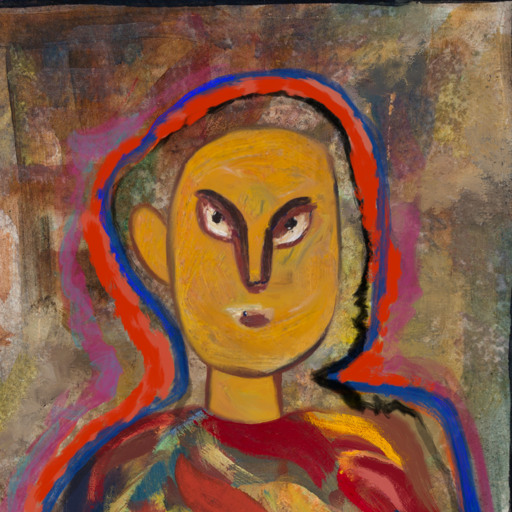
Background: Mosgoul, Head And Neck Front: After_Raid, Face Front: After_Raid, Bust: Mother_And_Son_Son, Hair Front: Experience, Head Accessory: Blank, Second Necklace: Blank, Necklace: Blank, Baby: Blank